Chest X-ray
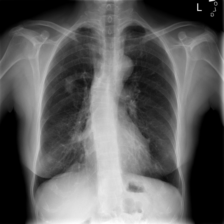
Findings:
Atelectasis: negative
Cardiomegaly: negative
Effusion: negative
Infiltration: negative
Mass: negative
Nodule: negative
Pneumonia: negative
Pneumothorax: negative
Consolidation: negative
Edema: negative
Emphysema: negative
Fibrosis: negative
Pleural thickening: negative
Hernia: negative